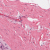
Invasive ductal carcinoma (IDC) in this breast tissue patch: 0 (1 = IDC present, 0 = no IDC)